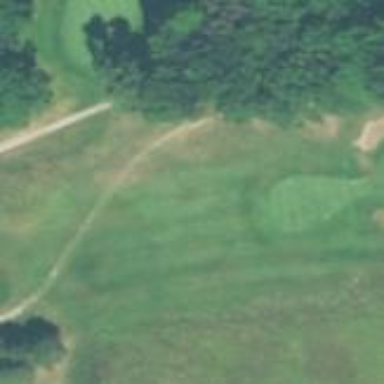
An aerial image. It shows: Area of rough grass used for golf.